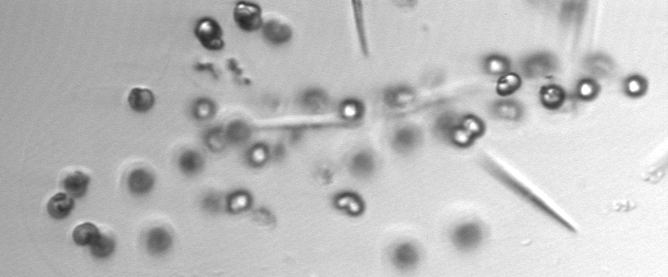
Label: Phaeocystis